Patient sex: M
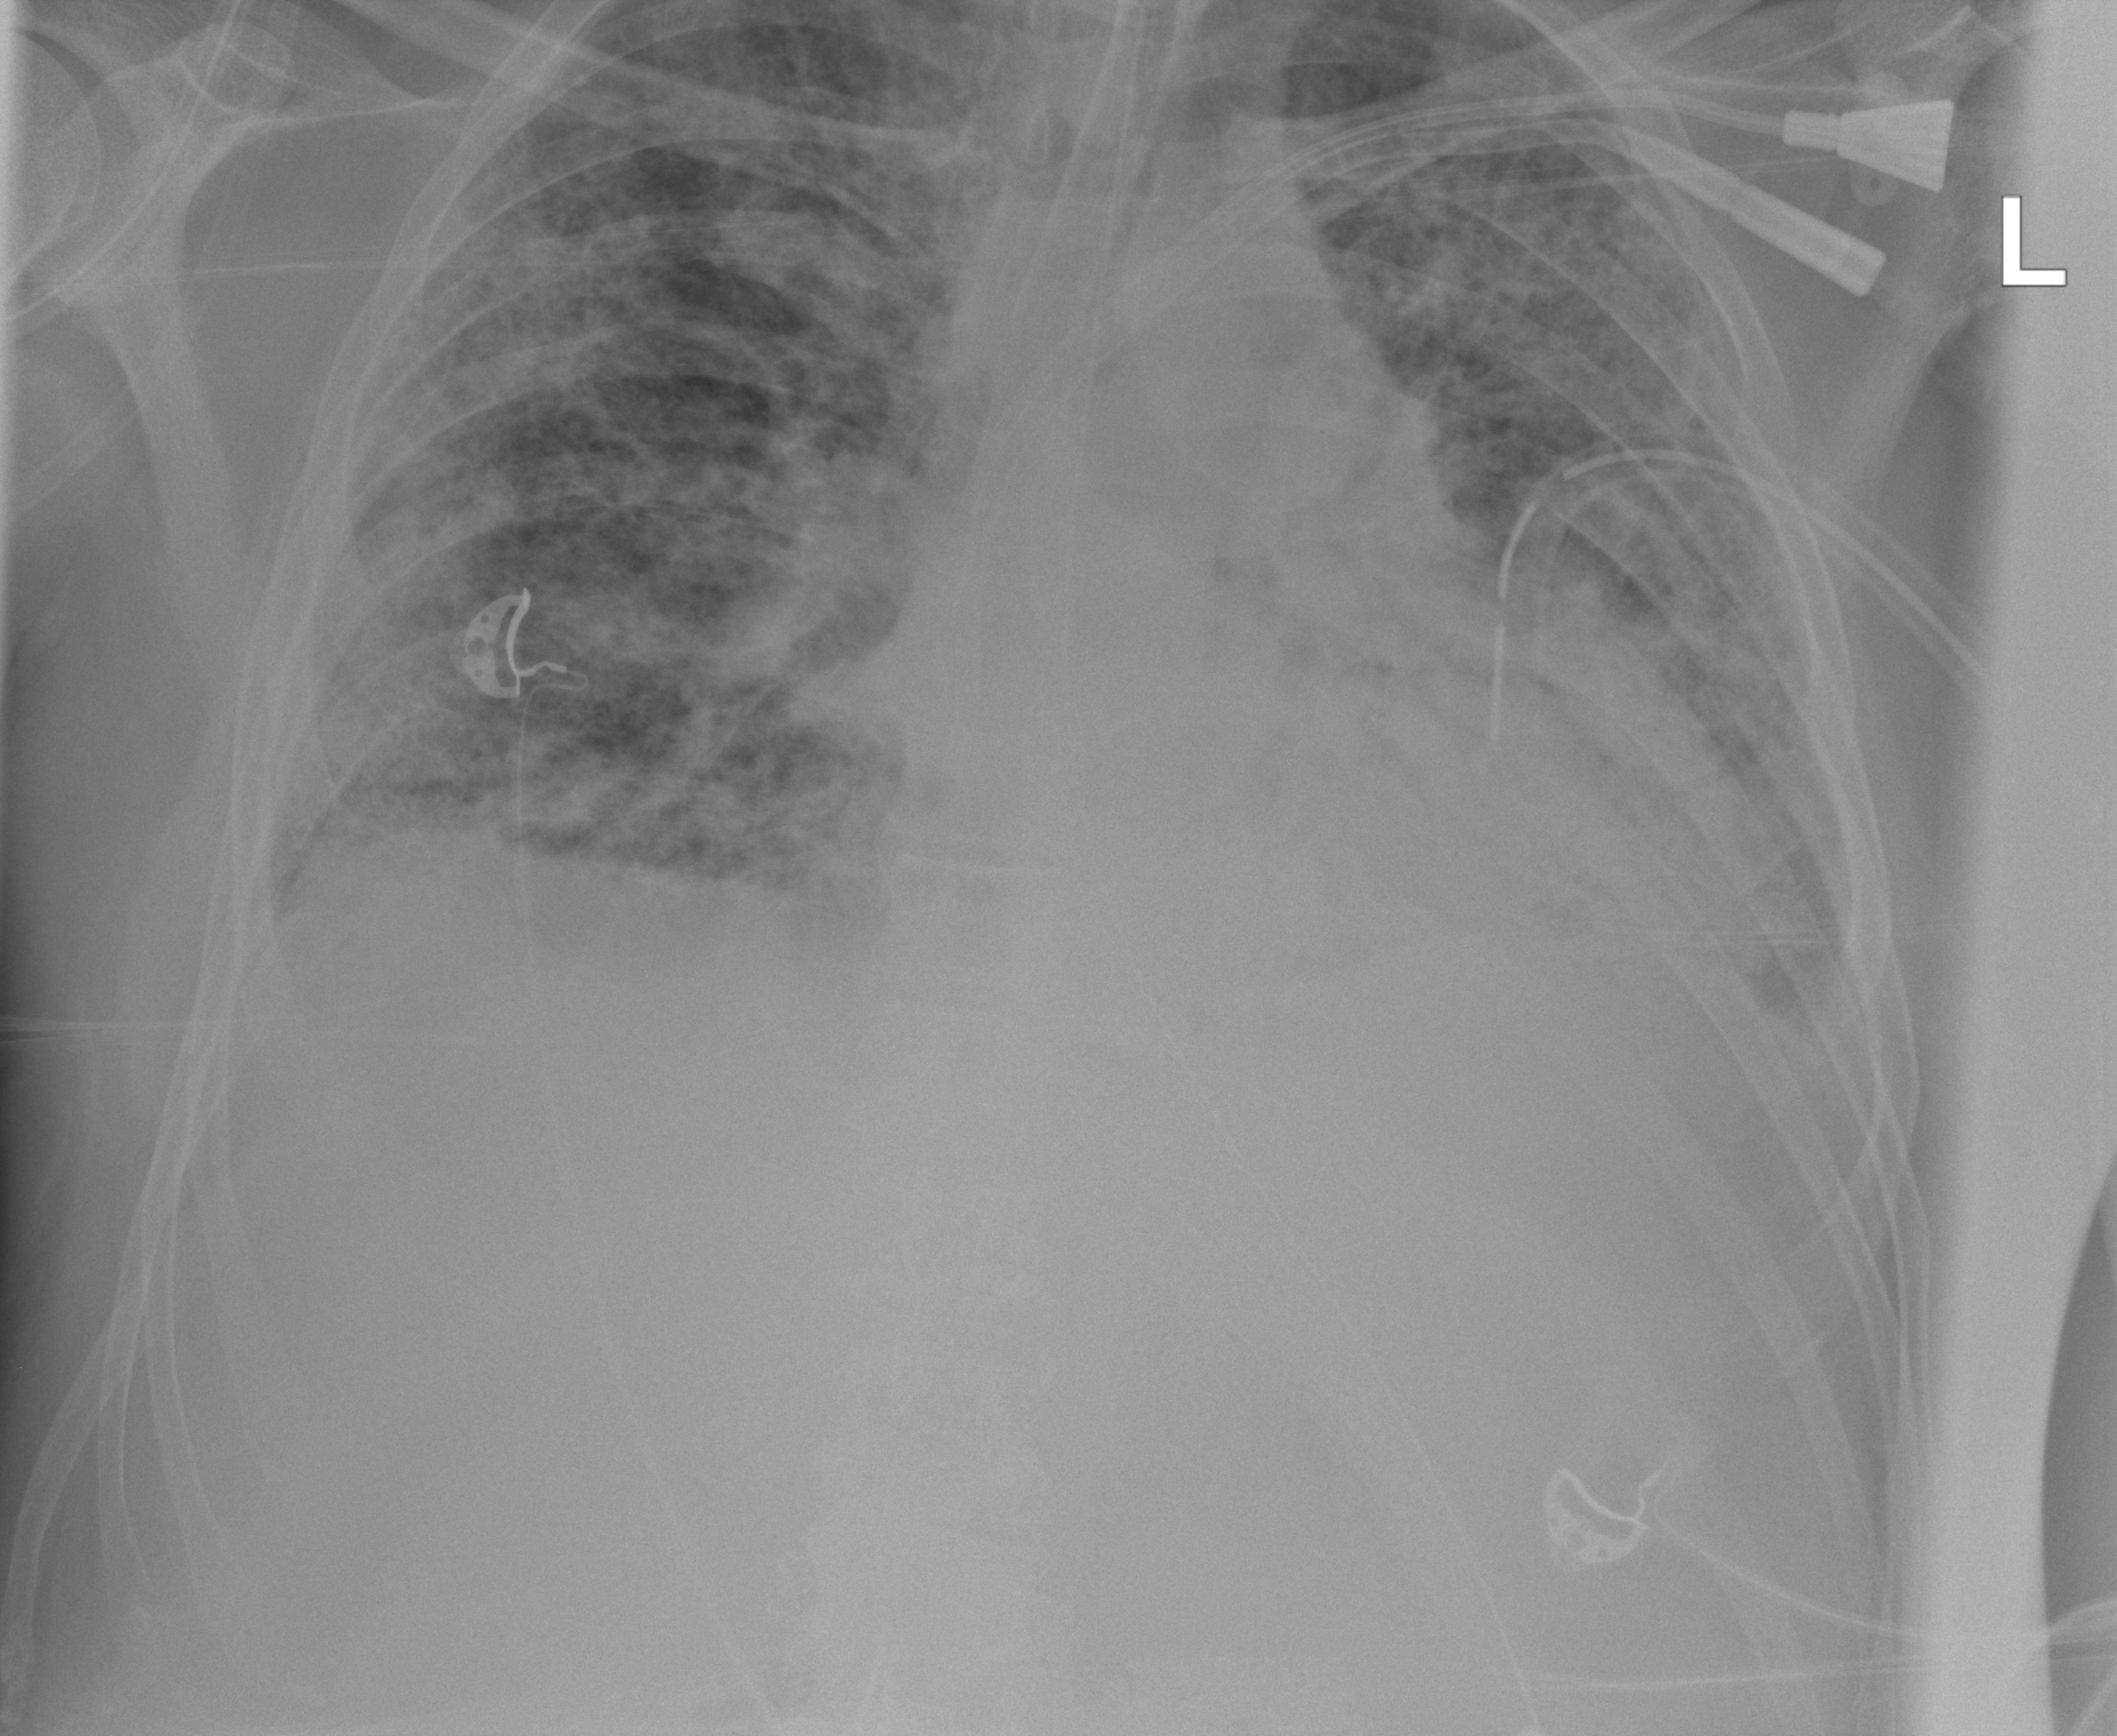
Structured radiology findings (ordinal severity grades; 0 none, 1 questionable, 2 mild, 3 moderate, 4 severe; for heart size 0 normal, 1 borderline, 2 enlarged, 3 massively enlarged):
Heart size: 1
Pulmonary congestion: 1
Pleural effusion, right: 0
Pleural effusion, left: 0
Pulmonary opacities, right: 3
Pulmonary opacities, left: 2
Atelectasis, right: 3
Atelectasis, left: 2